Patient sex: M
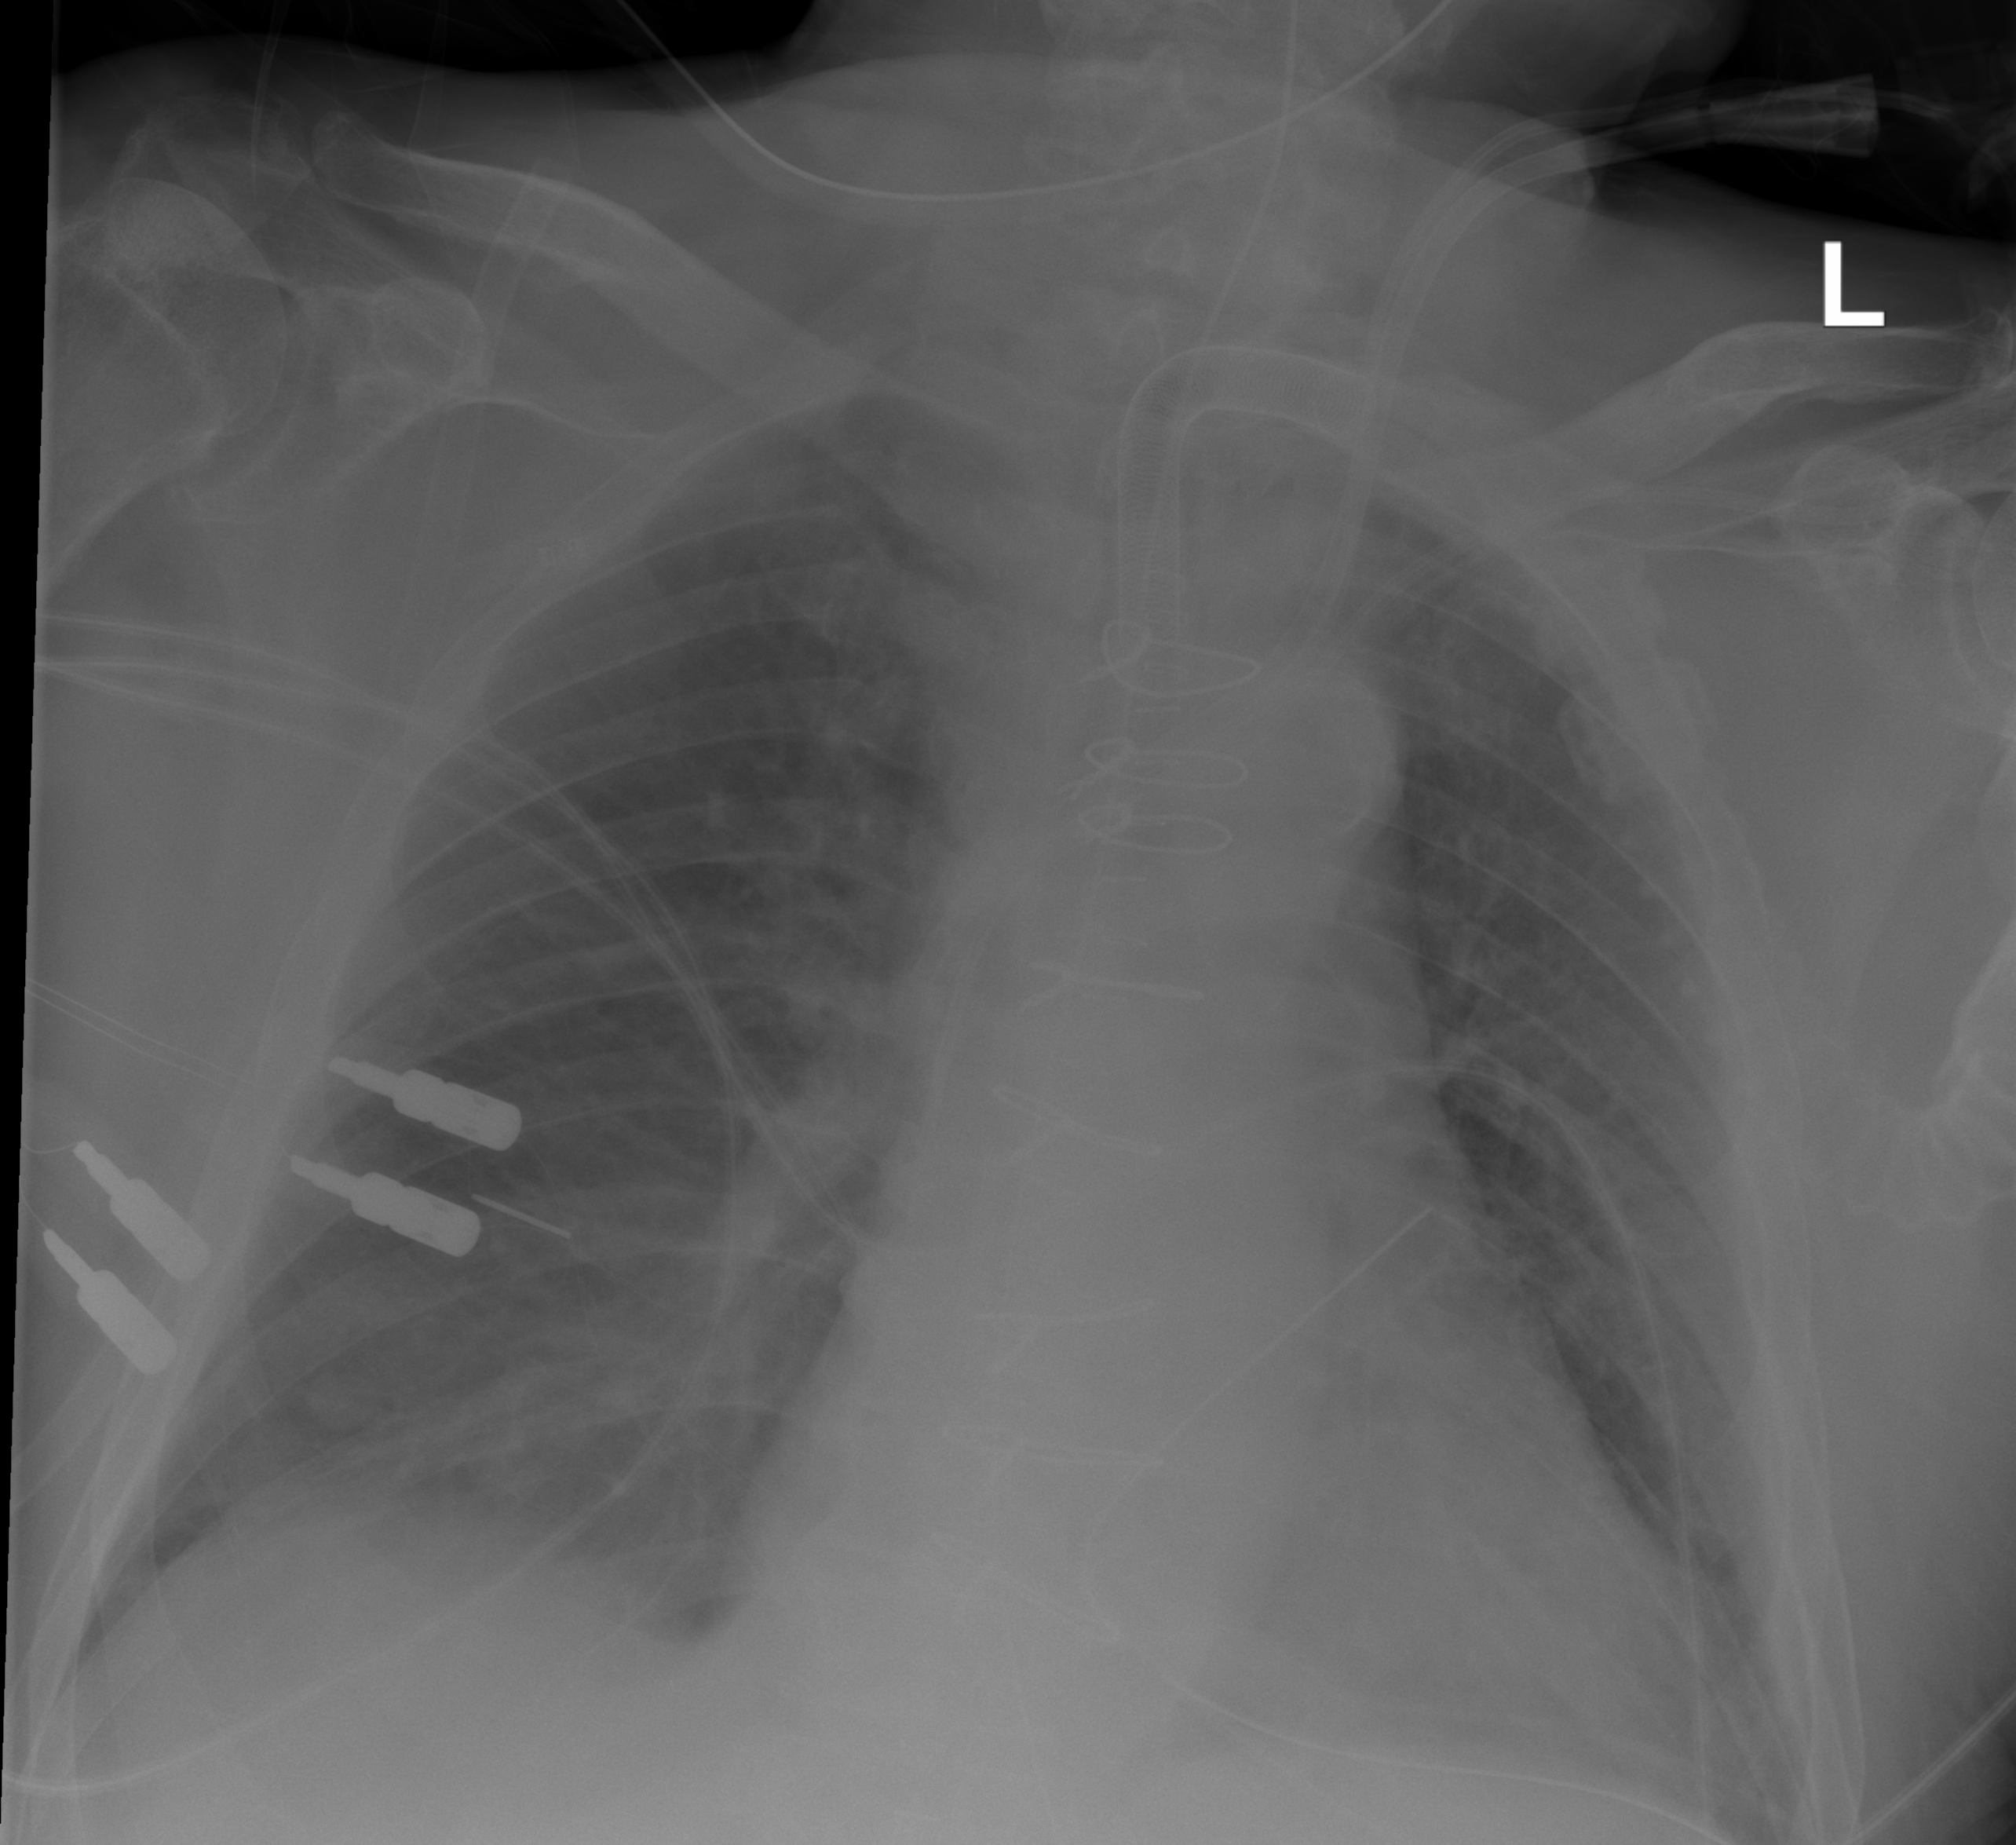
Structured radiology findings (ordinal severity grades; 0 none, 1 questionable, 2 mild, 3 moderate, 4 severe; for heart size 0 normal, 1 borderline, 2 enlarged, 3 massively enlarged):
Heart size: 2
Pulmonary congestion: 2
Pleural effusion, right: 2
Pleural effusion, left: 0
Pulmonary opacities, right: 0
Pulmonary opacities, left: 0
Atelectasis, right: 2
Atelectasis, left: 0